Question: Detect the diagonal length of the red line, where the side length of each grid square is 0.5. The result should be rounded to one decimal place.
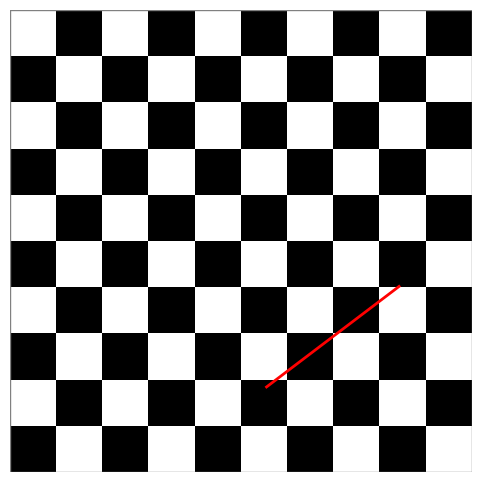
Answer: 1.8